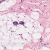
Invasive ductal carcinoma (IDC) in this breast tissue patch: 0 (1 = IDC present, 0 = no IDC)